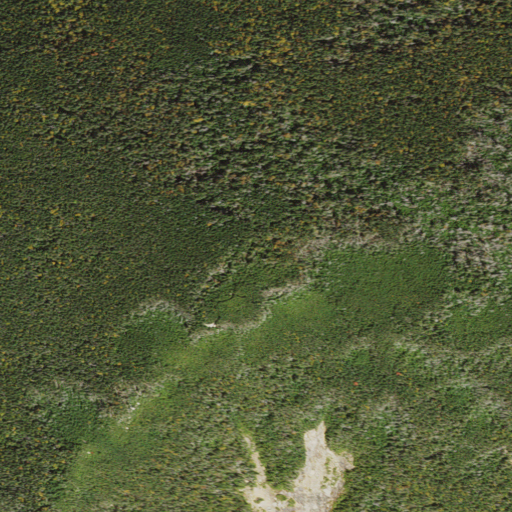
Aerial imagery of mountain in New Hampshire named Mount Hancock containing evergreen forest, mixed forest, and shrub